Question: I'm having a problem similar to this one <URL> with a drop down menu flickering when I move the mouse over it, except that it doesn't seem to happen in firefox. I put an alert in the mouseout event I have on it and found out that every time I moved from one '<li>' to another inside the menu the alert was triggered. Here is the important parts of the html code behind it.
'''
<!--// HEADER BAR //-->
<div id="header">
<!--// NAVIGATION LINKS //-->
<div id="navigation">
<!--// AUTHENTICATED //-->
<div id="options" class="authenticated">
<ul>
<li><a href="javascript: toggleAccount()" class="account" title="Account">/</a></li>
</ul>
</div>
<!--// ACCOUNT MENU //-->
<div id="account_container" style="display: none;" onmouseout="hideAccount();">
<div id="account">
<ul>
<li>Options...</li>
</ul>
</div>
</div>
</div>
</div>
'''
As you can see, the "account_container" div is the drop down menu. It first appears when the user clicks on the account li under authenticated and disappears either when the user clicks on the li again or mouses out. The navigation div has it's height set to 40px in the css, so I thought it might be a positioning problem like in the linked question, but setting the height to auto didn't fix it, and I can't take the account container out of the navigation bar because that will mess up it's positioning. Why is the browser detecting the shift from one menu item to another as a mouseout event and how can I prevent it?

EDIT:
Could I do something like Andy E's answer to <URL>"' and detect if the mouse is over a child element of the dropdown inside the hideAccount function? If so, how would I go about that? For reference, here's the hideAccount function:
'''
function hideAccount(){
//alert("mouse out!");
$(".account_container").hide();
}
'''
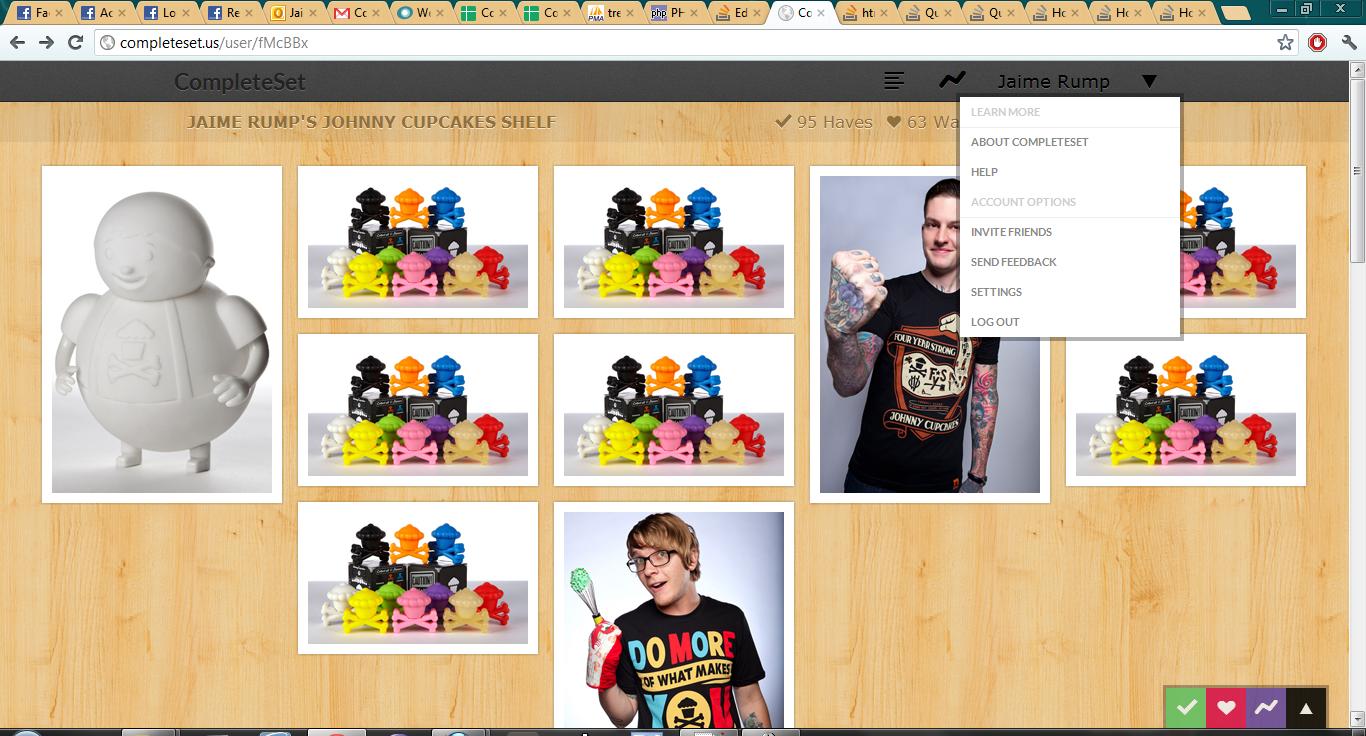
Answer: Solved it by changing the hideAccount function to this:
'''
function hideAccount(event){
var to = event.relatedTarget || event.toElement;
if(this.contains(to)){
return;
}
else{
$(this).hide();
}
}
'''
The problem was that every browser except Firefox was detecting the move from the account_container to any of it's children as a mouseout. Technically, when the mouse is over one of the list elements inside the container, it is no longer over the container itself for some reason. I guess firefox was the only browser to check if the mouse had moved into a child element before hiding. What fixed it was putting in javascript to check to see if I was moving to a child element before trying to hide.